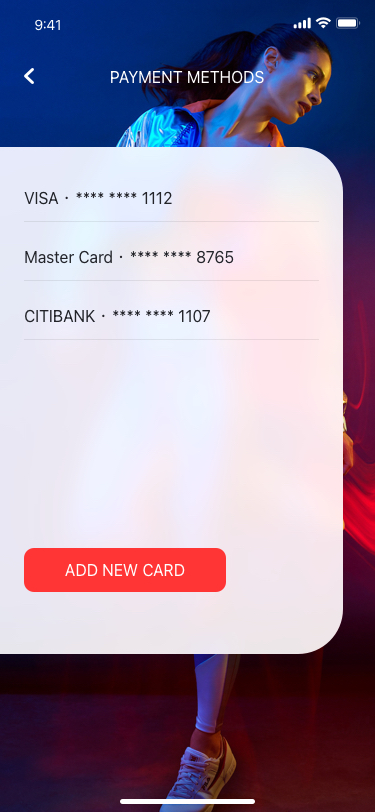
Text in this UI design:
VISA · **** **** 1112
Master Card · **** **** 8765
CITIBANK · **** **** 1107
ADD NEW CARD
PAYMENT METHODS